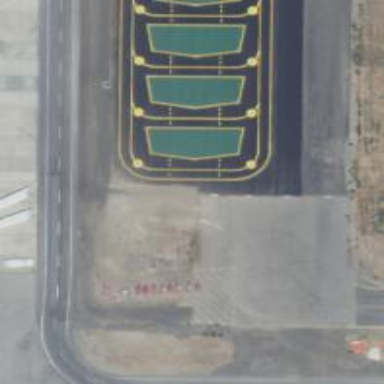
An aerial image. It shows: Image of taxiway at airport.